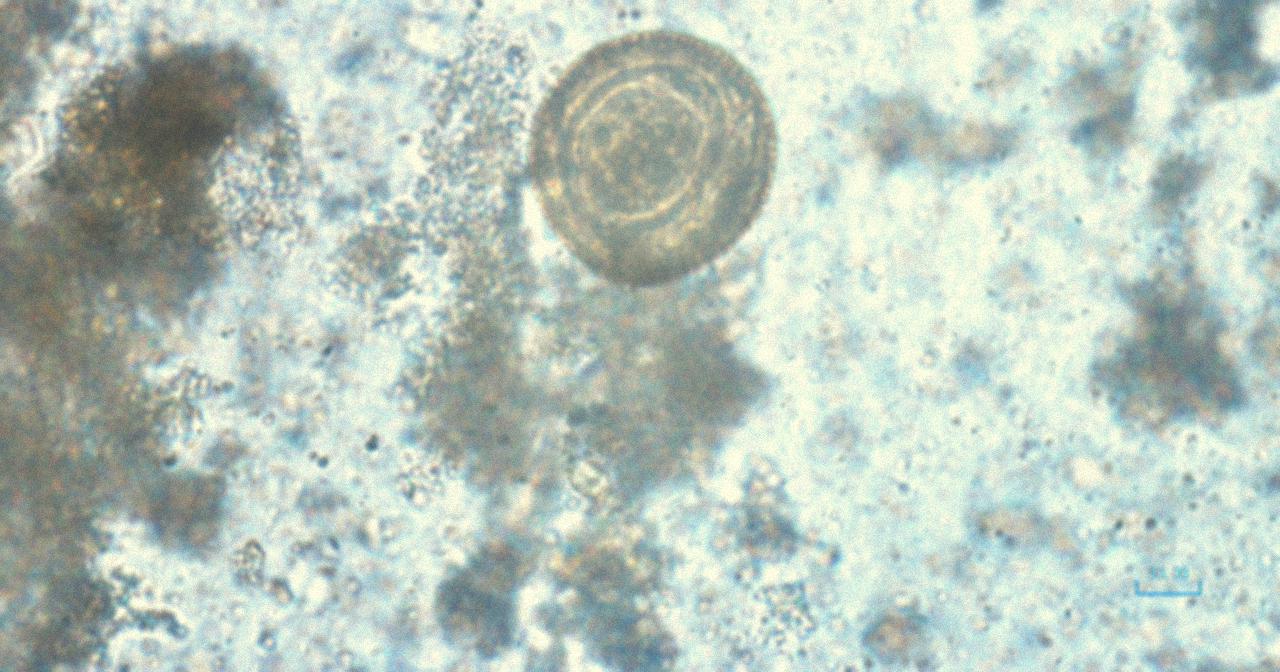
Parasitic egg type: Hymenolepis diminuta